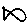
Label: fish